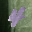
Label: 4